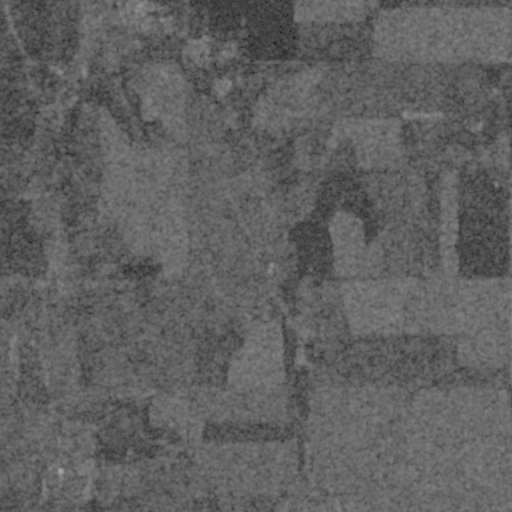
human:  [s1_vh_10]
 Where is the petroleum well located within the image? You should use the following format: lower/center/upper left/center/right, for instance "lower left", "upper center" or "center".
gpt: The petroleum well is located in the lower right of the image.
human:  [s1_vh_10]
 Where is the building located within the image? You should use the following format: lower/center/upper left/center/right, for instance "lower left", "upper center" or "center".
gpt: The building is located in the center right of the image.
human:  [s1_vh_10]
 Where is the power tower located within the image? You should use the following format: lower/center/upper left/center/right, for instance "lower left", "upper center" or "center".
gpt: There is no power tower in the image.

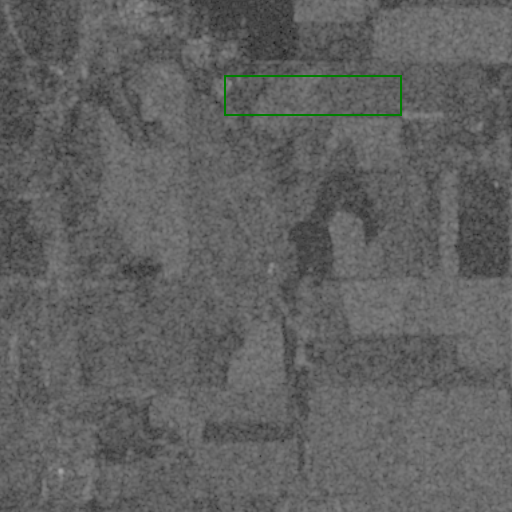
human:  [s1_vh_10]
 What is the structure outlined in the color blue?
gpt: There is no blue outline.
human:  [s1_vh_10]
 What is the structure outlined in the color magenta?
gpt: There is no structure outlined in magenta.